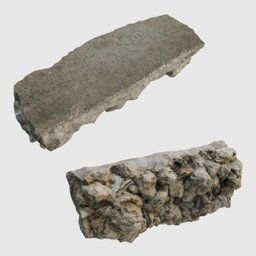
Label: architecture